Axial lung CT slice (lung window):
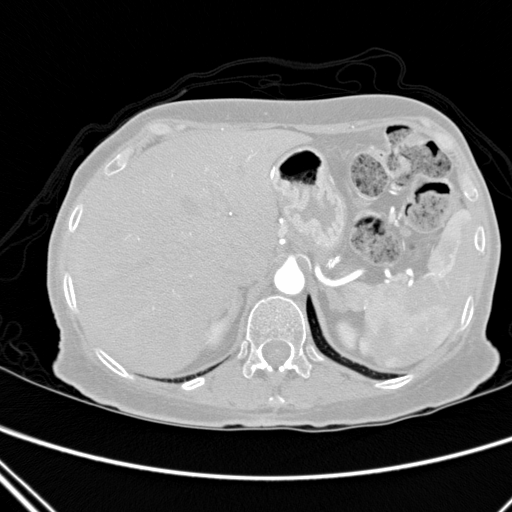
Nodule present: no